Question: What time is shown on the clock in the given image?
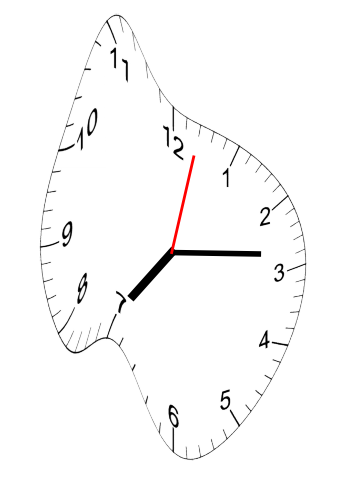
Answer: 07:14:02